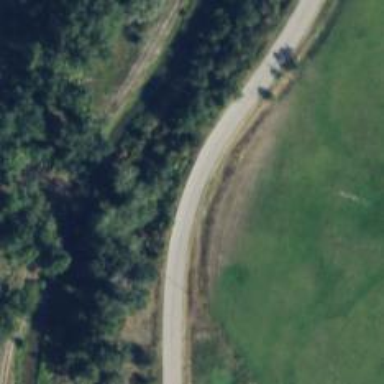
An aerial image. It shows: Unclassified road.